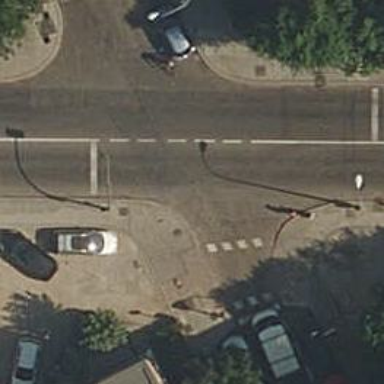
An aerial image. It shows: Road with traffic signals.